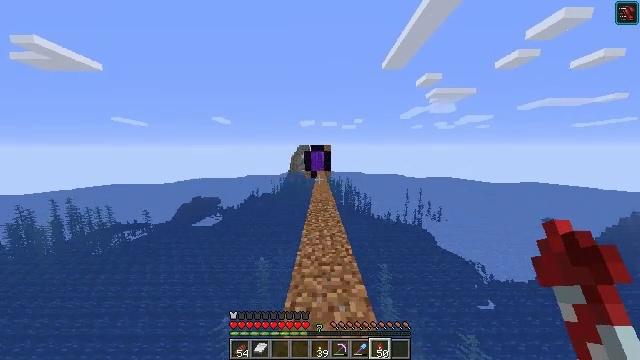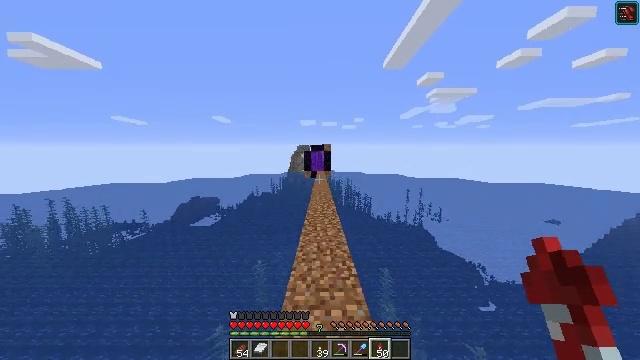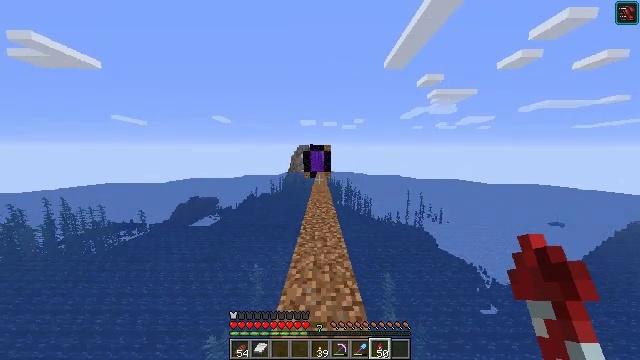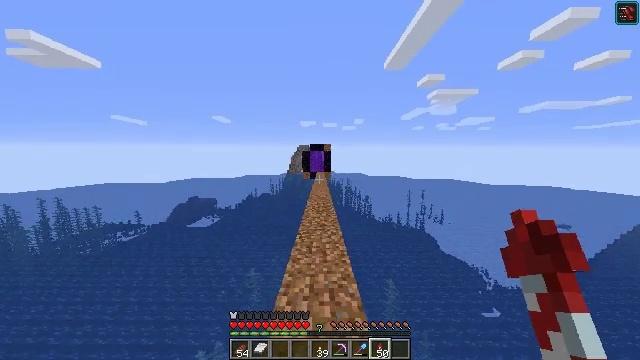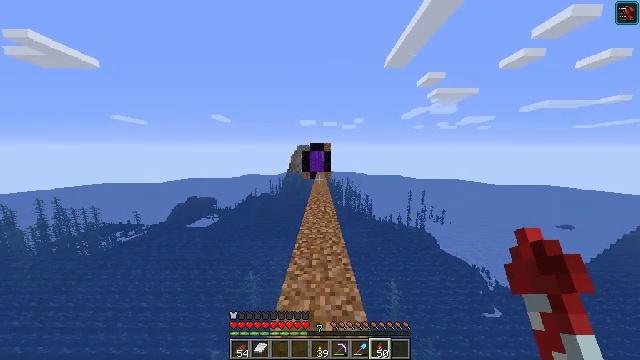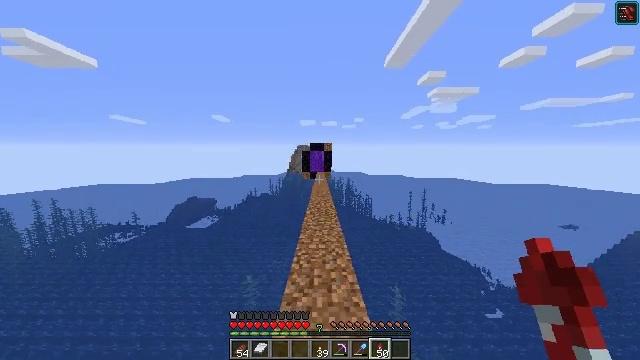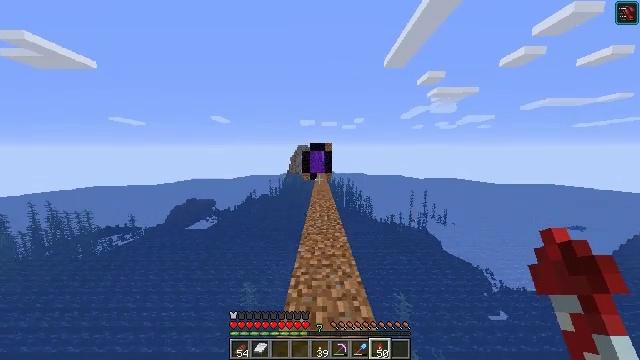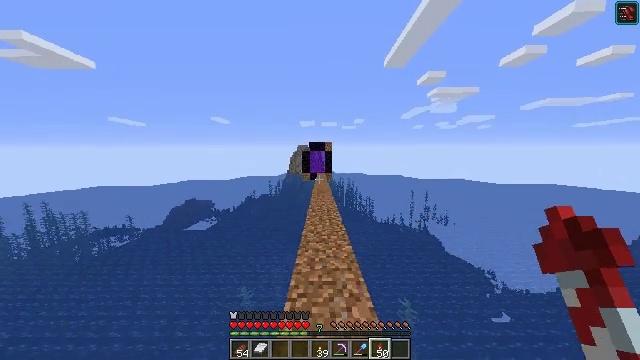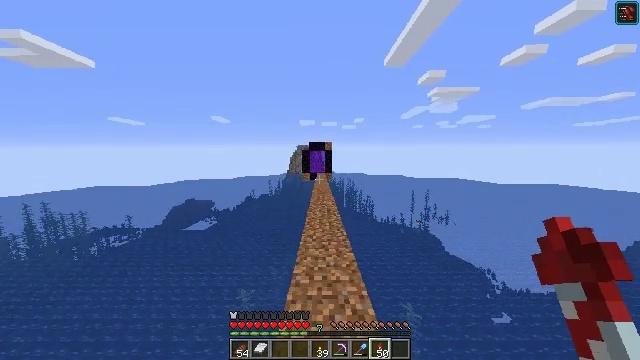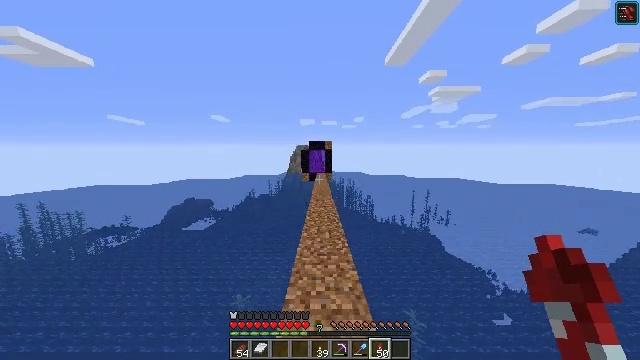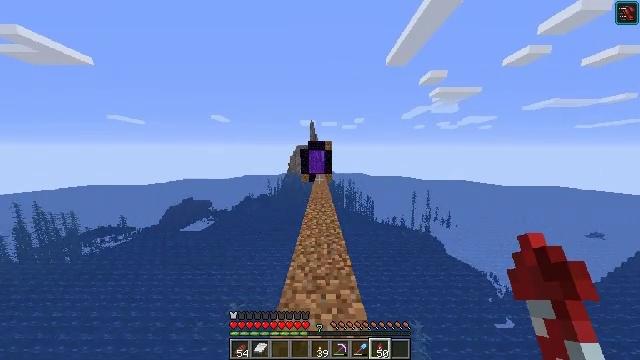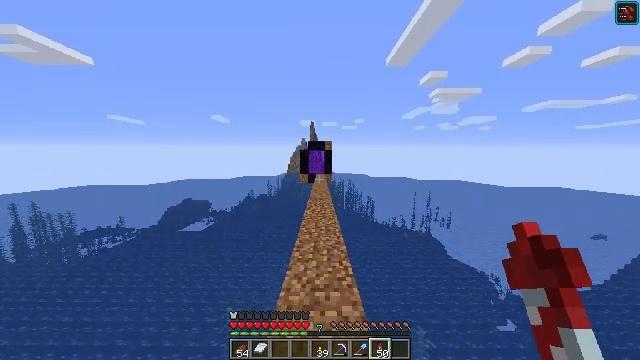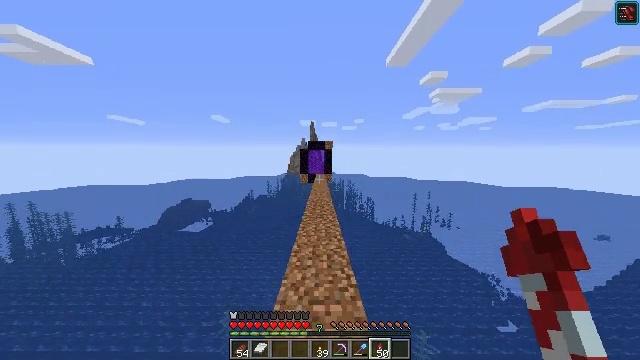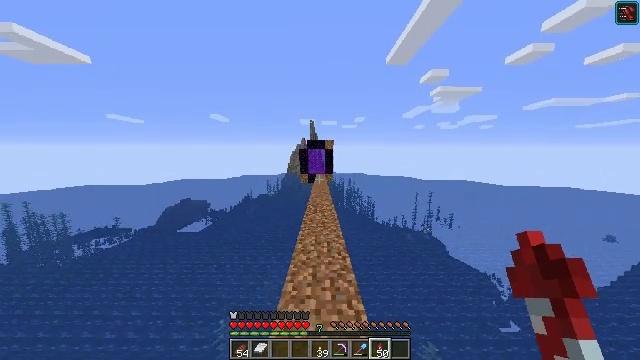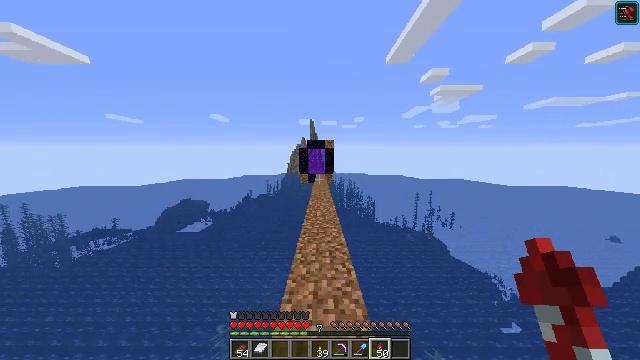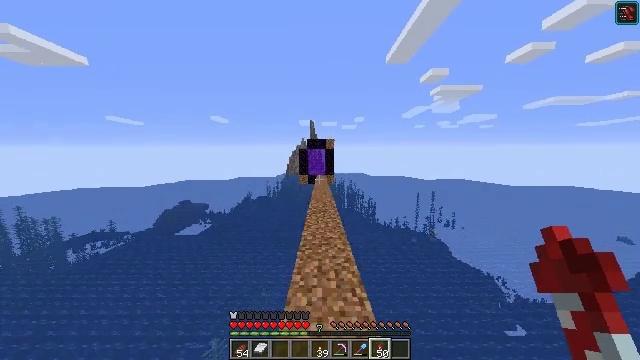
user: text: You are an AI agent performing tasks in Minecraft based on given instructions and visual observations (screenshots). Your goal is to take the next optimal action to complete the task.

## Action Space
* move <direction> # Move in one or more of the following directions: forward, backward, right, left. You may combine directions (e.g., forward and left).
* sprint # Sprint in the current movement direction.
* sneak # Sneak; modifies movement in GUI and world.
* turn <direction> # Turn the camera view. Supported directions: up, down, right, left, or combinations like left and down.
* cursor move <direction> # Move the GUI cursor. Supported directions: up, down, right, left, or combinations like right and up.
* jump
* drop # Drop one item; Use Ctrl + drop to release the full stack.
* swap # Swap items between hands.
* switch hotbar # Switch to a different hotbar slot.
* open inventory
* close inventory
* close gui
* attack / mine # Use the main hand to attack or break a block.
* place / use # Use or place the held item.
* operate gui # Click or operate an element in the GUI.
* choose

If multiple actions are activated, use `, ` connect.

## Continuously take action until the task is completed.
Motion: motion action
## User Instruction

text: Remove a firework rocket from the inventory.
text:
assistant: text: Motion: move forward
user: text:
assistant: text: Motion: move forward
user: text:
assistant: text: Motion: move forward
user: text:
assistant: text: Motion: move forward
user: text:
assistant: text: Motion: move forward
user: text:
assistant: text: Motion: move forward
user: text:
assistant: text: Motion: move forward
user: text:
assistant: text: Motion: move forward
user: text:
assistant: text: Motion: move forward
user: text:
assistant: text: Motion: move forward
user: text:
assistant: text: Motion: move forward
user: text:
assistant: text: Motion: move forward
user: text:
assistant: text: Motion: move forward
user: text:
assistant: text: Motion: move forward
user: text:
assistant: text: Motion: move forward
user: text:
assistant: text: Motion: move forward
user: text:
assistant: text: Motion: move forward
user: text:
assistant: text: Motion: move forward
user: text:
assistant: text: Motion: move forward
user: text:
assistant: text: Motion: move forward
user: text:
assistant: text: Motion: move forward
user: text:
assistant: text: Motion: move forward
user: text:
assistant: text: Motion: move forward
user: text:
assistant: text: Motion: move forward
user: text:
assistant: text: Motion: move forward
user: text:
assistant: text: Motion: move forward
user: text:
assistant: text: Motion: move forward
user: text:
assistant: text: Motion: move forward
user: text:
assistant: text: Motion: move forward
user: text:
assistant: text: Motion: move forward